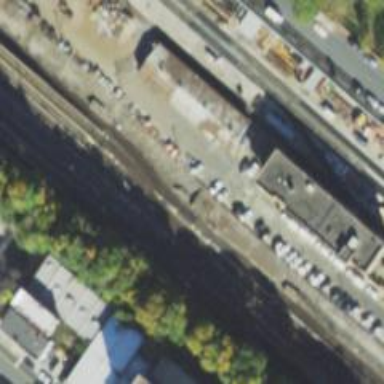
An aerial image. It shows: Yard serving electrified rail tracks with overhead electrification.